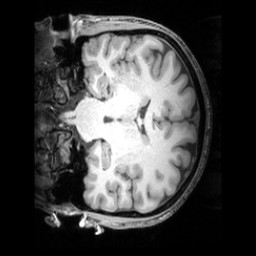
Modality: T1w
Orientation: coronal
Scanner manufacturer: siemens
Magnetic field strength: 3 T
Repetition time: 1.81 s
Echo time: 0.00345 s